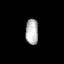
Tissue: lung
Cell type: Fibroblasts
Senescence score: 0.5772
Nuclear area (px): 324
Mean DAPI intensity: 177.978